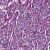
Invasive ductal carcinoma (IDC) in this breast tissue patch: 1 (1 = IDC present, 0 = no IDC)